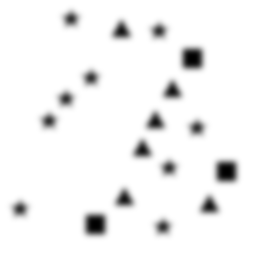
Squares: 3
Triangles: 6
Stars: 9
Total shapes: 18